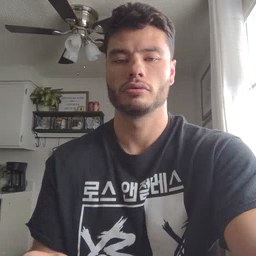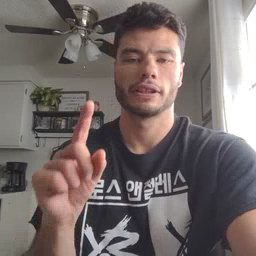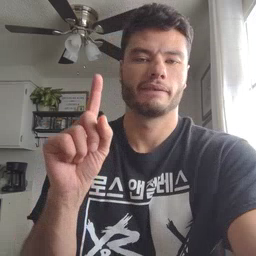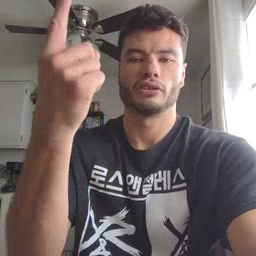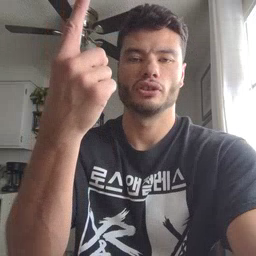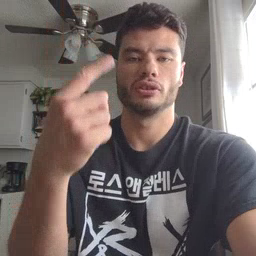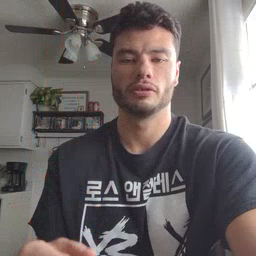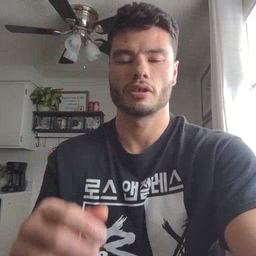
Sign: first